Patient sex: F
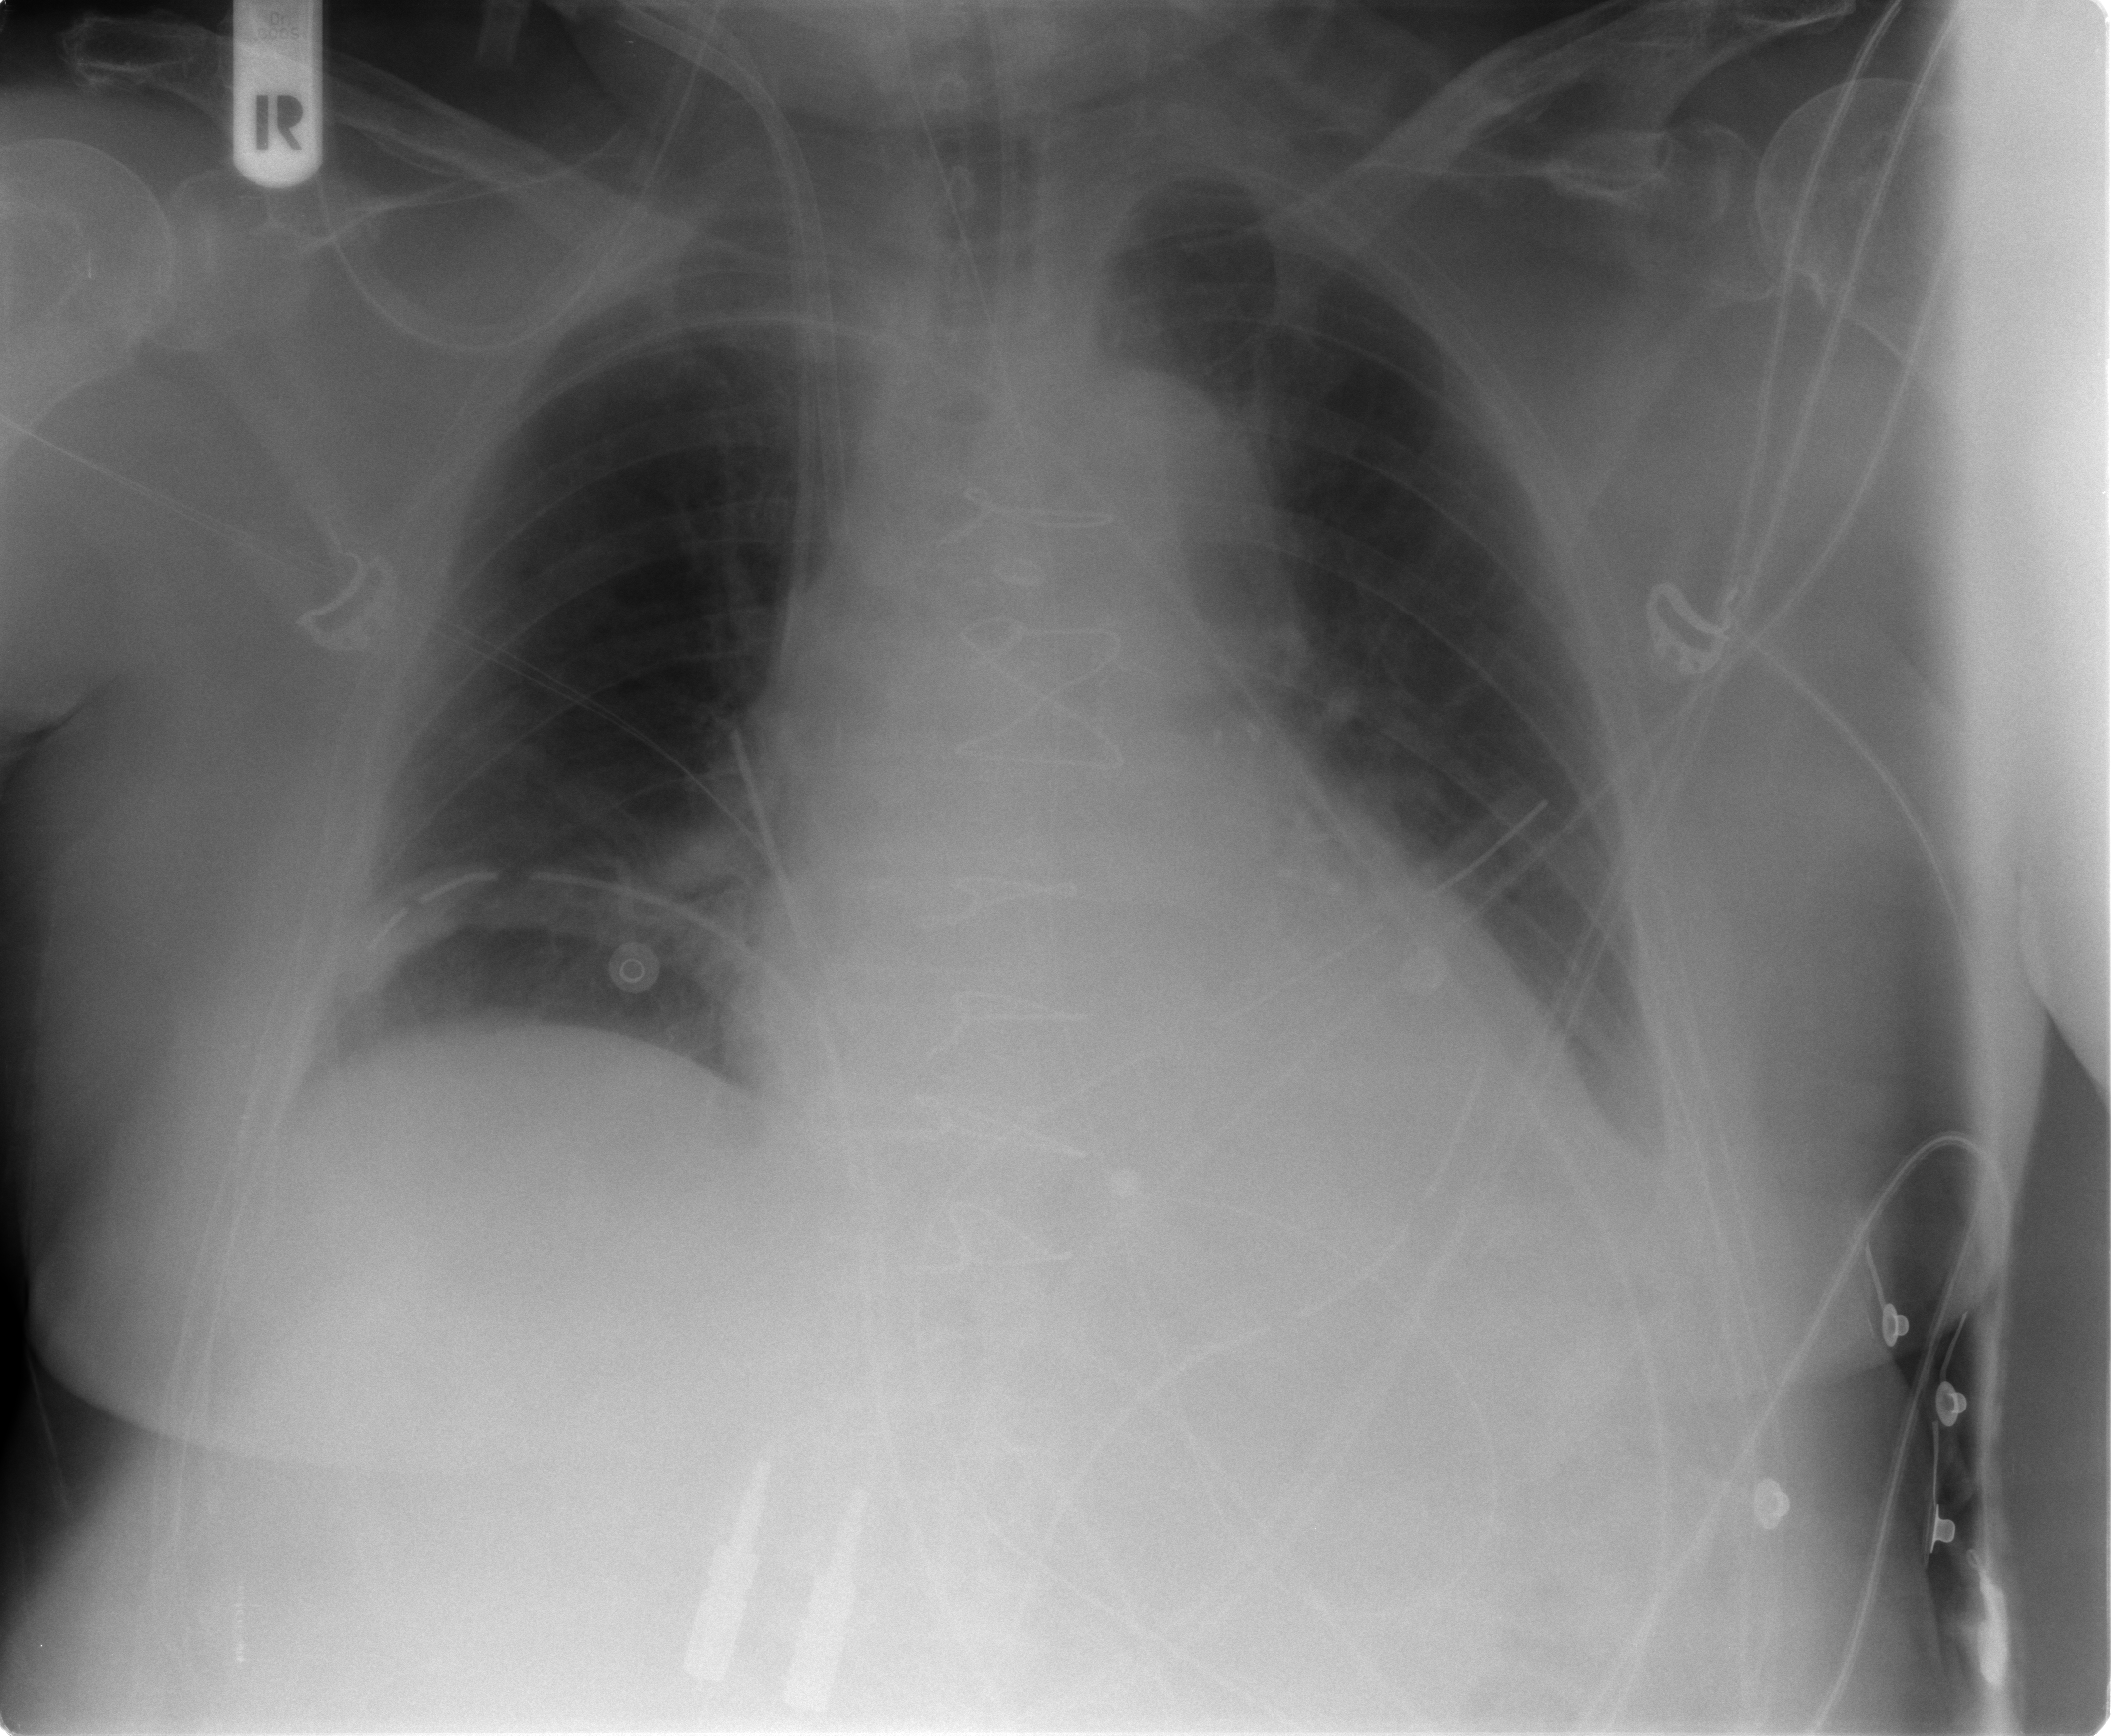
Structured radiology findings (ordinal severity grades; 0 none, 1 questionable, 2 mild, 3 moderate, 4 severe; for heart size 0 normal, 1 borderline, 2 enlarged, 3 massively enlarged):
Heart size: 2
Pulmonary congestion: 0
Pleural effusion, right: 1
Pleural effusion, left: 2
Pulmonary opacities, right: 0
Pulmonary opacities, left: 0
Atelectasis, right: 2
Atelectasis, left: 2